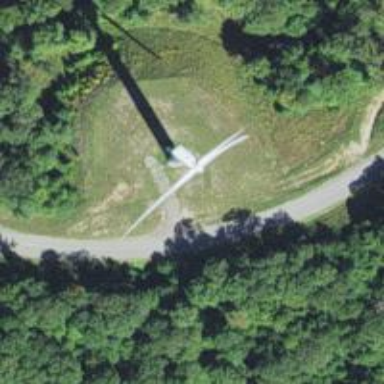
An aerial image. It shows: Wind generator with horizontal axis. The generator is wind turbine.